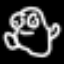
Label: frog